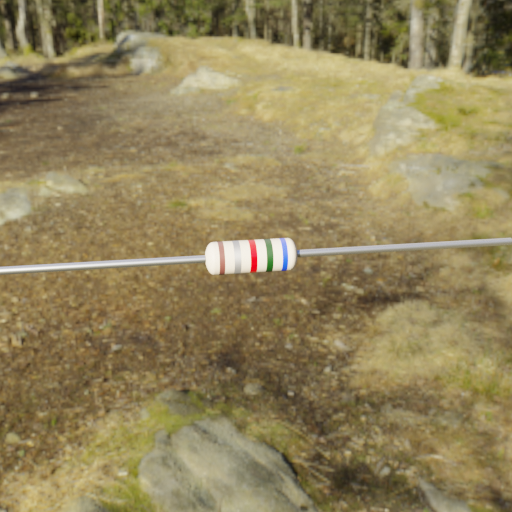
Resistor colour bands (in order): brown, silver, red, black, blue